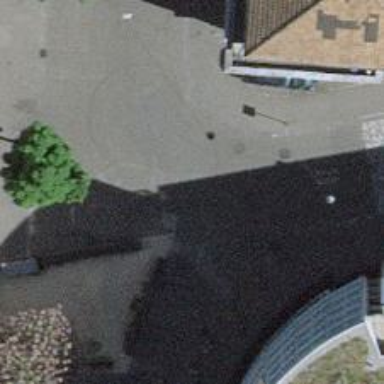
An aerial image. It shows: Bollard.